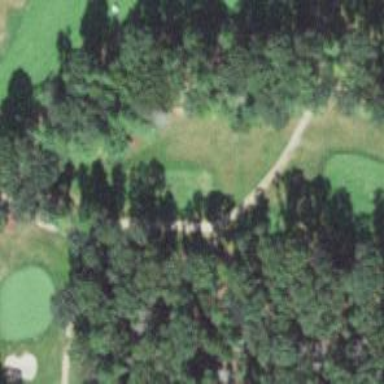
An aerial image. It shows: Path designated for golf carts.